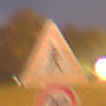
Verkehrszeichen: FussgaengerRechts
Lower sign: Geschwindigkeit20
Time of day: Night
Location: Outdoor (Suburban)
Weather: PartlyCloudy
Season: NotSpecified
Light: Artificial